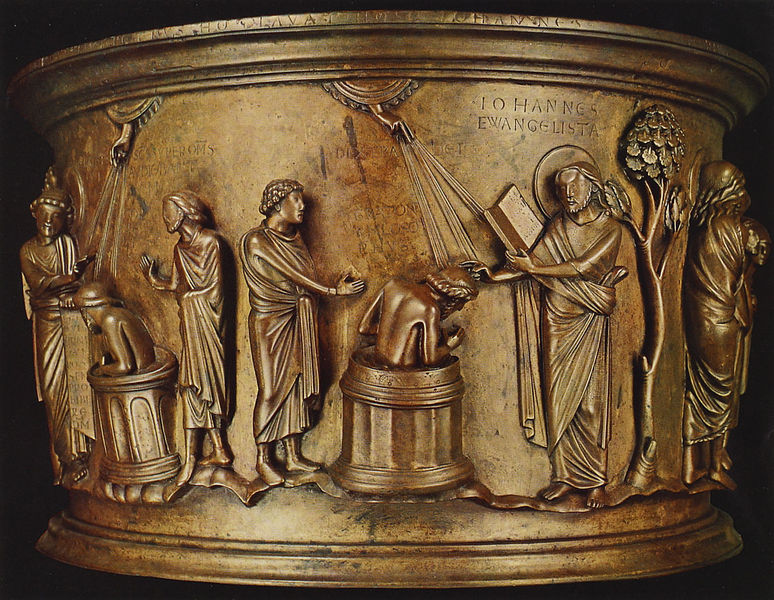
Titel: Taufbecken von Notre-Dame
Standort: Liège, L’église Saint-Barthélemy (EU - F)
Schlagwörter: baum, gott, hand, mann, geste, marmor, männer, säule, säulen, bibel, johannes, täufer, gold, rund, skulptur, relief, inschrift, lesen, metall, bronze, gefäß, buch, vergoldet, strahlen, plastisch, becken, strahl, schein, heiligenschein, christus, jesus, segen, segnen, segnung, golden, heilig, taufe, heilung, taufbecken, johannes der täufer, evangelist, evangelium, bbel, iohannes, täufling, evangelista, grafur, iohannes evangelista, hand bibel